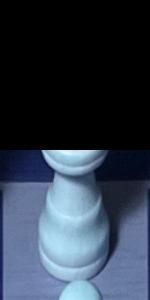
Label: Queen_White